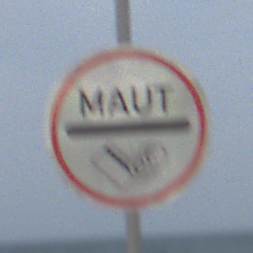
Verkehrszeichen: MautflichtigeStrecke
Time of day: MorningAfternoon
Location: Outdoor (Suburban)
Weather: PartlyCloudy
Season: NotSpecified
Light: Natural